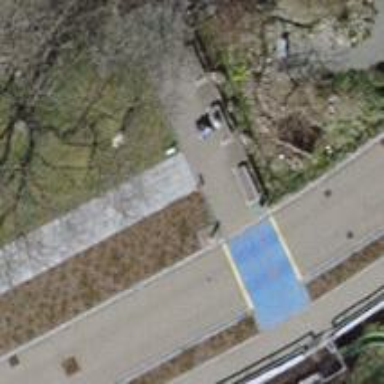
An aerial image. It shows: Brown bench in the vicinity.